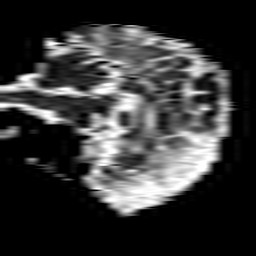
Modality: ADC
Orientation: sagittal
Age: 60
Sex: female
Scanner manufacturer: philips
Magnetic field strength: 1.5 T
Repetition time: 3.665 s
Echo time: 0.06922 s